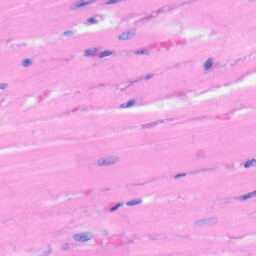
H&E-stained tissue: Heart